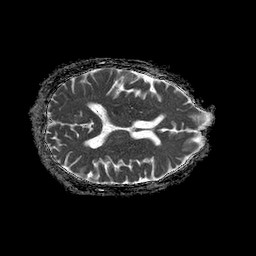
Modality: ADC
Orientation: axial
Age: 68
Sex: female
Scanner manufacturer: philips
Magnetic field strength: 1.5 T
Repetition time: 4.6 s
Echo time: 0.09059 s